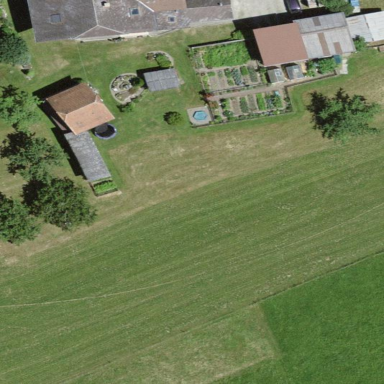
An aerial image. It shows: Farmyard area.